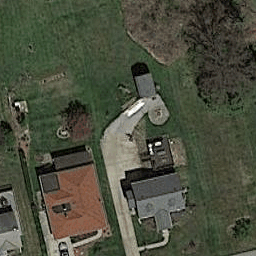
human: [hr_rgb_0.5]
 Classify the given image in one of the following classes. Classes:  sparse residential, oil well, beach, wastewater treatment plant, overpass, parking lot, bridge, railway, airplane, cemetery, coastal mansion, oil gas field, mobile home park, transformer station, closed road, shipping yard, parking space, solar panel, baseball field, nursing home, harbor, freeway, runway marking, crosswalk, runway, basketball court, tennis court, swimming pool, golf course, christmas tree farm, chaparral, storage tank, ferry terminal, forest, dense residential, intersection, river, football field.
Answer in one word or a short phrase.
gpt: sparse residential